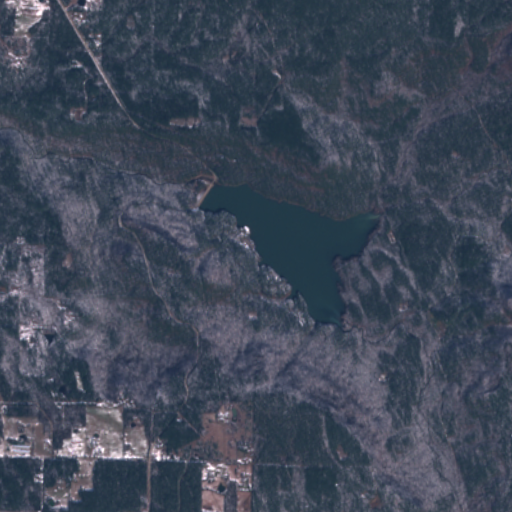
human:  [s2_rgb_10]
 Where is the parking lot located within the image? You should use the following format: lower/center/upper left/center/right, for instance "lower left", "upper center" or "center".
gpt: The parking lot is located in the center of the image.
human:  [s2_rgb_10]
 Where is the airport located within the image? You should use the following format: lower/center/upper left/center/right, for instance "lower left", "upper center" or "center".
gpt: There is no airport in the image.